Question: I want to run geoserver 'web archive' in my 'tomcat' web server. I'm using tomcat 8.
I download GeoServer 2.7.1.1 'web archive' from <URL>. When I want to deploy the war file, Error occurs as follow:

But when I deploy another 'war' application, it deployed correctly.
Where is problem?
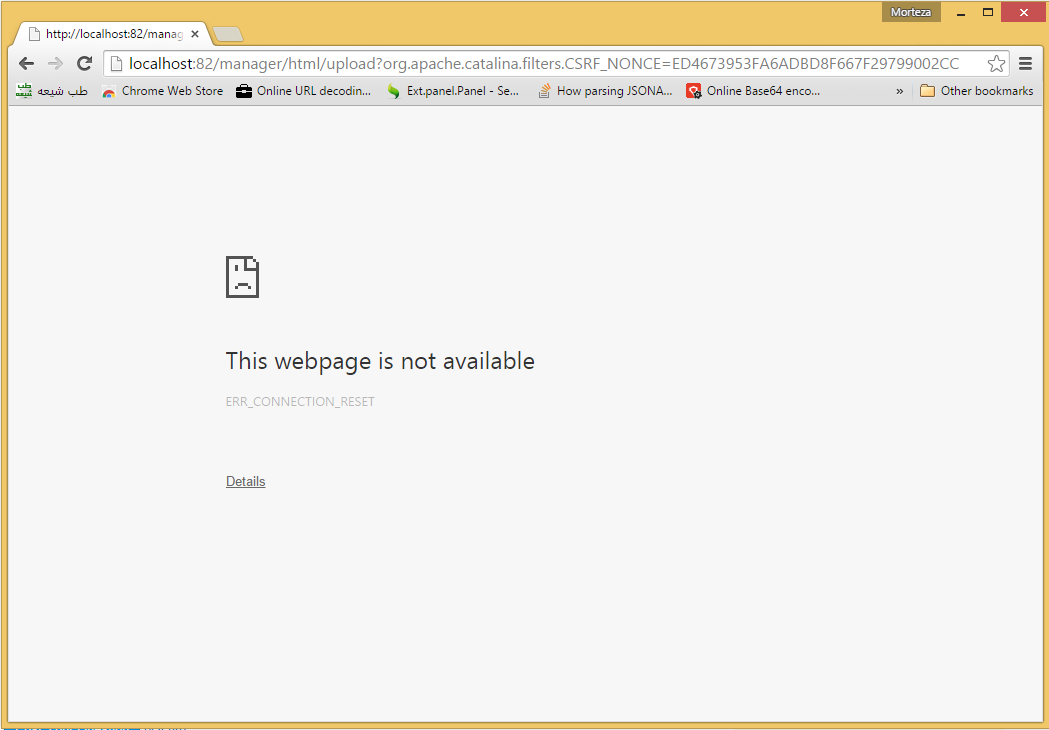
Answer: The reason for this is because, has a size limit of which is smaller than file. All you need to do is to modify
> DIR\webapps\manager\WEB-INF\web.xml
and modify the following lines:
'''
<multipart-config>
<!-- 52MB max -->
<max-file-size>52428800</max-file-size>
<max-request-size>52428800</max-request-size>
<file-size-threshold>0</file-size-threshold>
</multipart-config>
'''
Just set the size as follow (520 mb in my case or whatever value you want.)
'''
<max-file-size>524288000</max-file-size>
<max-request-size>524288000</max-request-size>
'''
Hope it solves your problem.